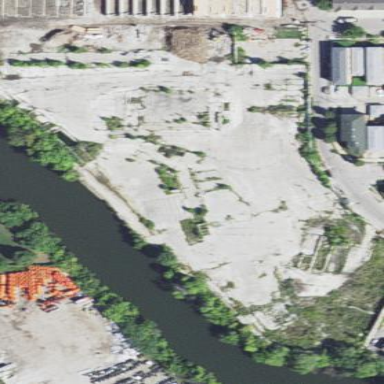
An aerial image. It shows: Brownfield area.